Interaction volume radius: 5 \u00c5
Interaction volume height: 10 \u00c5
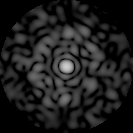
Disorder parameter: 0.7936